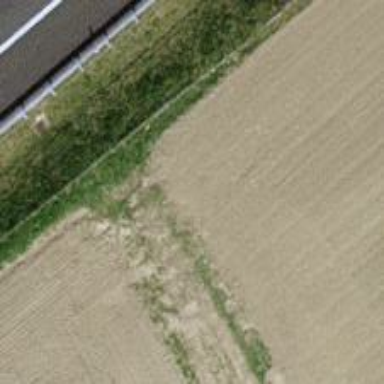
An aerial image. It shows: Track with grade2 tracktype.